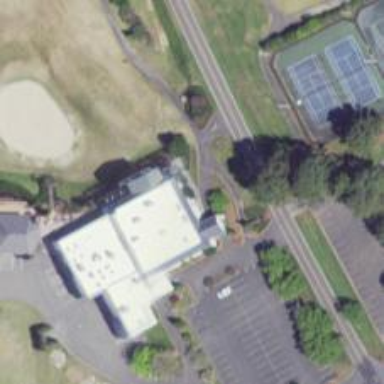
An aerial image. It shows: Pathway for golfing.